Question: Count the number of objects in the diagram.
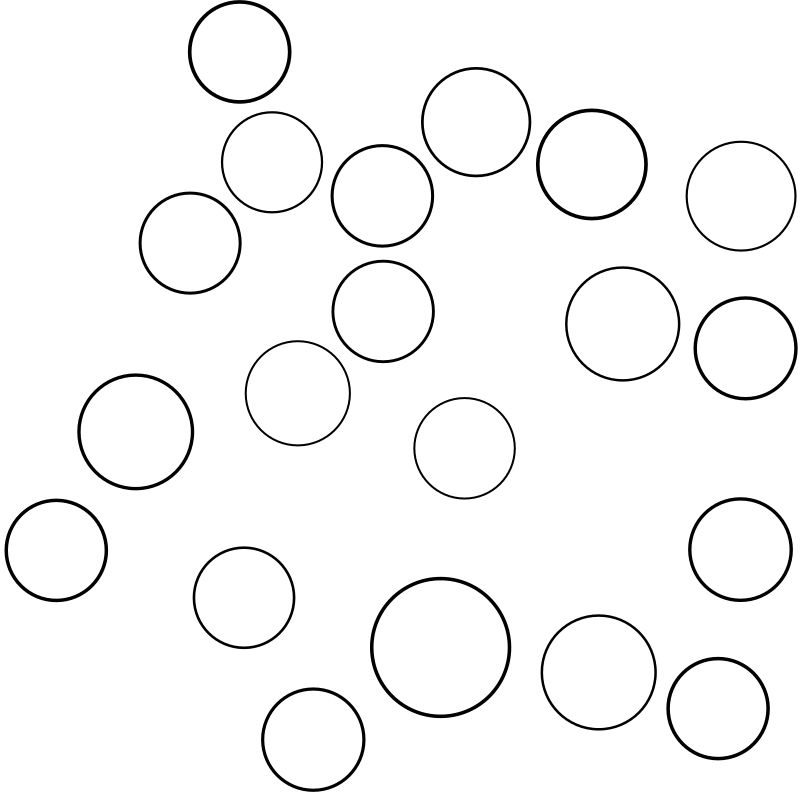
Answer: 20